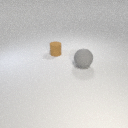
small brown rubber cylinder to the left of large gray rubber sphere